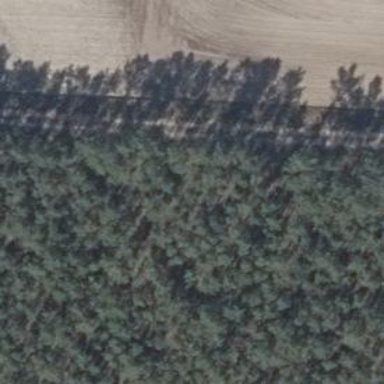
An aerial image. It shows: Hunting stand.